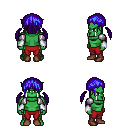
a pixel art fantasy rpg character, male body template, orc, green skin, steel arm armor, red pants, blue twin-tailed hairstyle, white cloth bracers, brown shoes, four views (front, back, left, right), 2x2 character sprite sheet, small pixel art, hard edges, no anti-aliasing